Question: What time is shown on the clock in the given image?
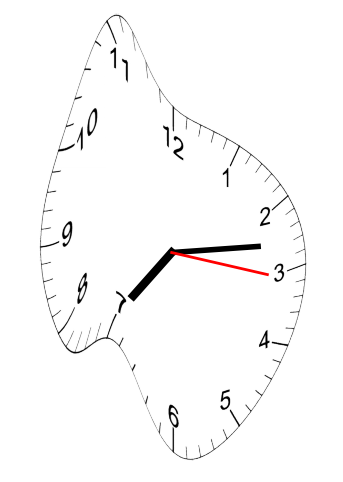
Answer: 07:13:16